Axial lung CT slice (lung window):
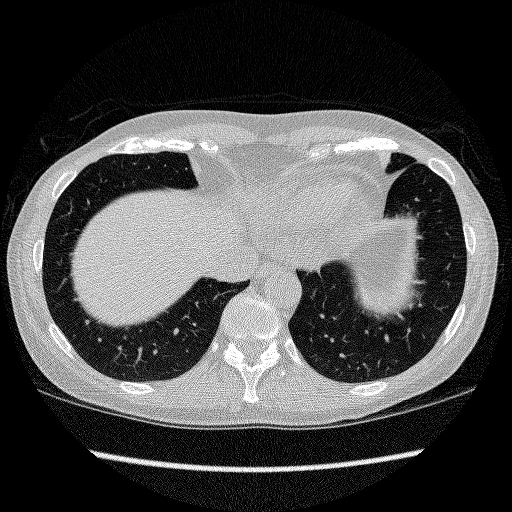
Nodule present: no